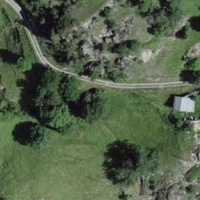
EUNIS habitat code: 52
Species observed at this site:
Aglais urticae
Colias croceus
Issoria lathonia